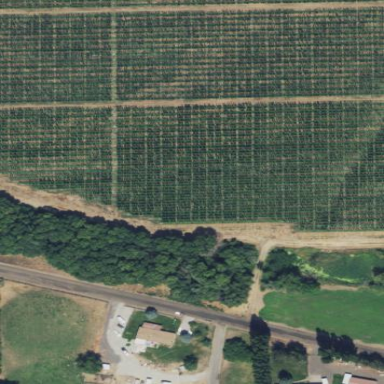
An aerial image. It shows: Orchard.